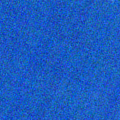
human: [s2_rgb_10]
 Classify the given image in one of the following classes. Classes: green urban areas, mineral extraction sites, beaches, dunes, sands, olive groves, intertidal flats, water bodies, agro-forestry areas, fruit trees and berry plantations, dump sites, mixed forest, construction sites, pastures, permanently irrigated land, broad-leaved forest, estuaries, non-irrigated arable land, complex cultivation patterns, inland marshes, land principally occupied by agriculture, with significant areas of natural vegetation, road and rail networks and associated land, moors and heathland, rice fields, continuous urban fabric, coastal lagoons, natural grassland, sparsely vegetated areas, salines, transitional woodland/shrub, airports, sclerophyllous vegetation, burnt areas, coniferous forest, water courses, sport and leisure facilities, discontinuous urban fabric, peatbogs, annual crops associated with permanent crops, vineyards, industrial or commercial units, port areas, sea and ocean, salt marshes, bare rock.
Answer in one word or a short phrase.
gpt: sea and ocean